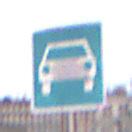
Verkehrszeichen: Kraftfahrstrasse
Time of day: SunriseSunset
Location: Outdoor (Urban)
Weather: Clear
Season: NotSpecified
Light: Natural